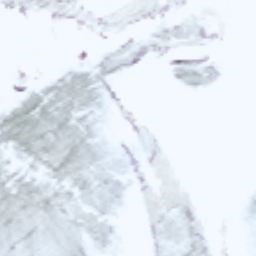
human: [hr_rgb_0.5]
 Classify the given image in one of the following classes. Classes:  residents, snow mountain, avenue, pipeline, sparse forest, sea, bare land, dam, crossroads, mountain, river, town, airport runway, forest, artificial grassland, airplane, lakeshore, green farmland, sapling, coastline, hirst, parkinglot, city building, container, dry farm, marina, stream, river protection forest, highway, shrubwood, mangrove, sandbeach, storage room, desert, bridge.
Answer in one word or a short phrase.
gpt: snow mountain